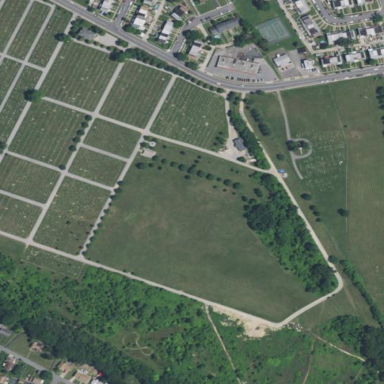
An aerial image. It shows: Cemetery.